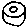
Label: square